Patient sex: M
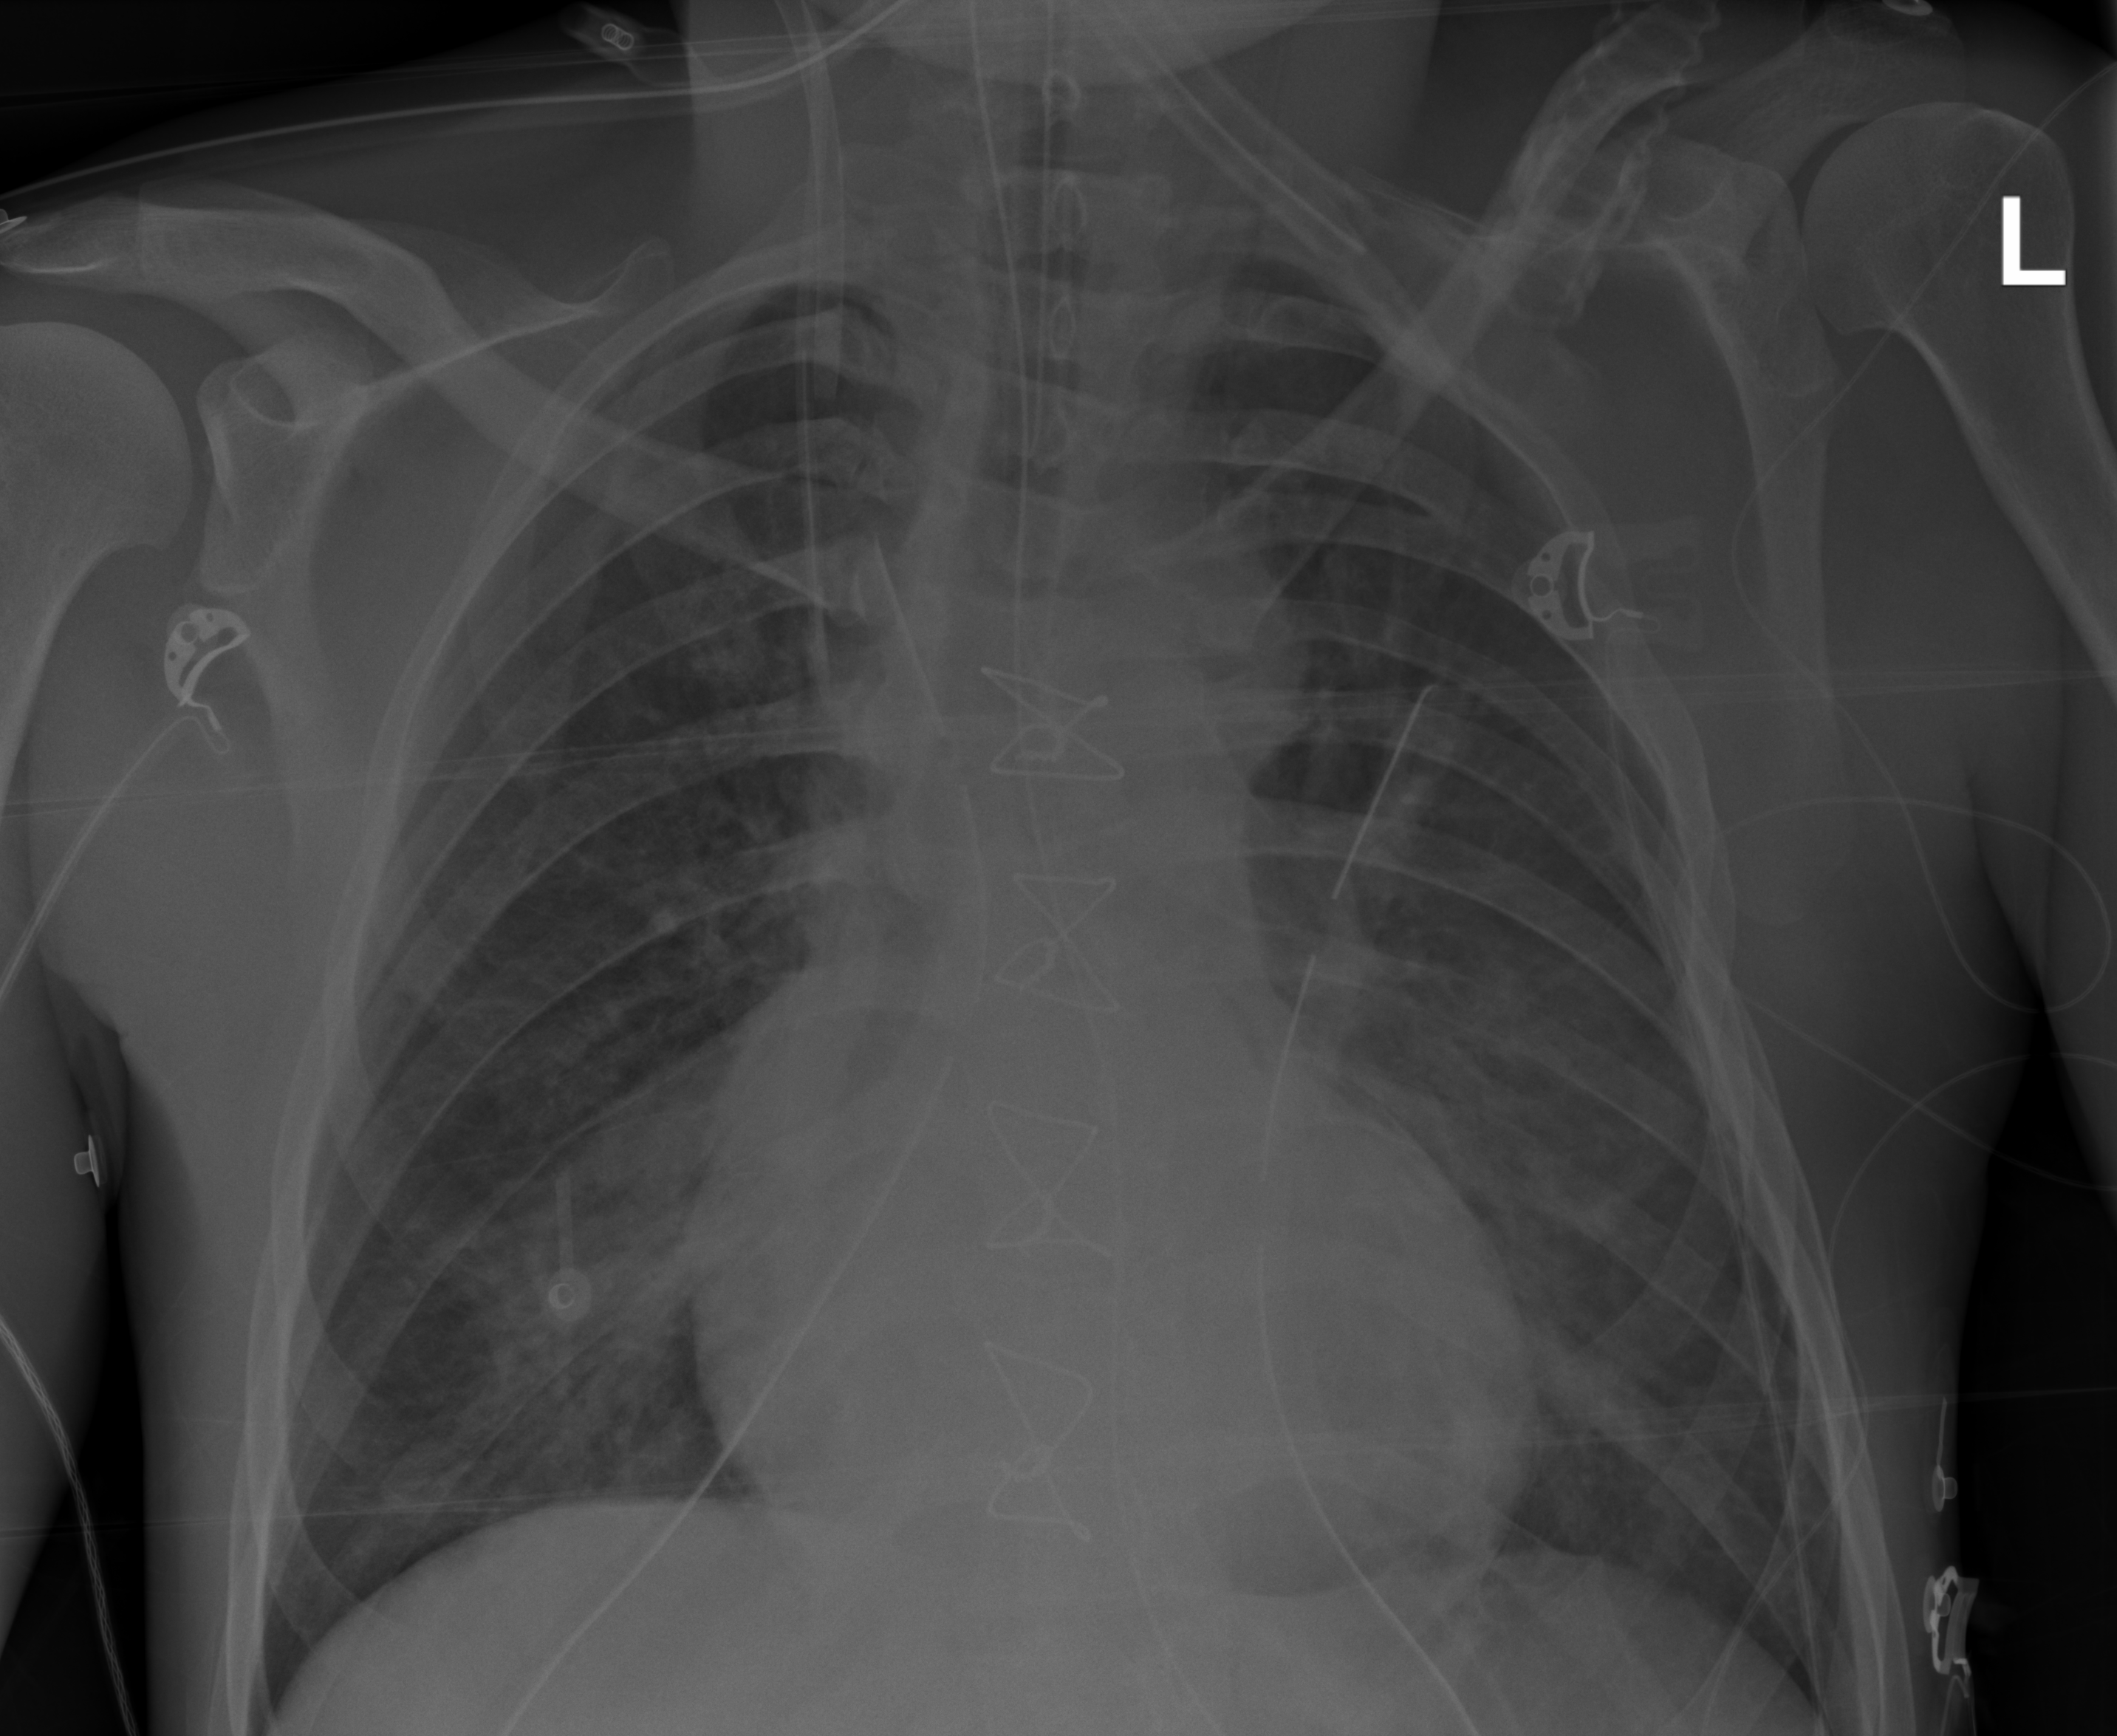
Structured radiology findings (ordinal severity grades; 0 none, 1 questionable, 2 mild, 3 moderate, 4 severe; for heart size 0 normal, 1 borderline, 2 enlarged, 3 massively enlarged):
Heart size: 2
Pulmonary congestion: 0
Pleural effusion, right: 0
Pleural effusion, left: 0
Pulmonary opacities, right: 0
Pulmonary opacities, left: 2
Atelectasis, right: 2
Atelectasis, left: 2